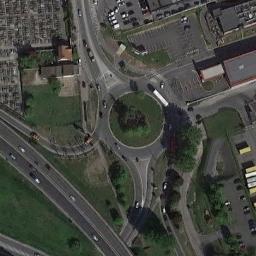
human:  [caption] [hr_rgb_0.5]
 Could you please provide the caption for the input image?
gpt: The roundabout connects some roads and some buildings are next to the roundabout .

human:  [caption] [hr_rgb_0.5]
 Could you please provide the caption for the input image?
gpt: There are some cars at the roundabout .

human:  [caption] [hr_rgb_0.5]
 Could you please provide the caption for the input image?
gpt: The roundabout is on the grass next to buildings and parking lot .

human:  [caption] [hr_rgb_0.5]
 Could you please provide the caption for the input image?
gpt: There are several vehicles driving on the road at the roundabout, There are some buildings and some trees and some lawns around the roundabout, And many cars are parked in the open space beside the roundabout .

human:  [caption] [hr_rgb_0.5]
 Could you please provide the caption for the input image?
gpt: There are some buildings and green lawns beside the roundabout .